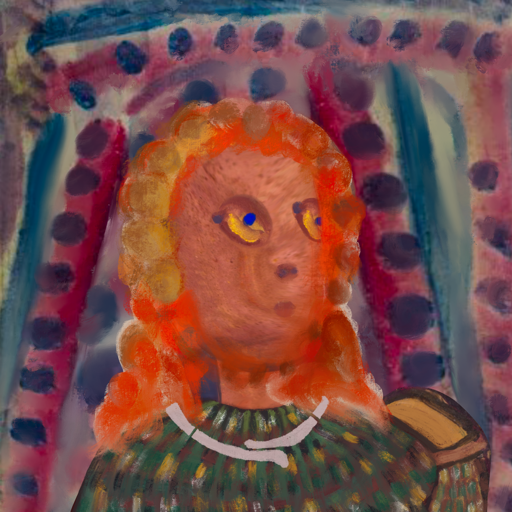
Background: HillGirl, Head And Neck Side: Mother_And_Son_Mother, Face Side: Mother_And_Son_Son, Bust: After_Raid, Hair Side: Rupkatha, Head Accessory: Blank, Second Necklace: Blank, Necklace: Hypocrite_2, Baby: Blank